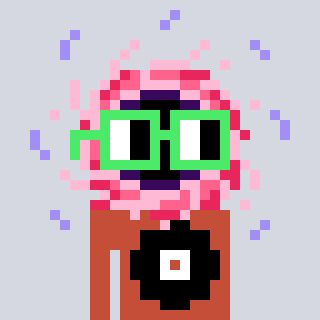
a pixel art character with square light green glasses, a blackhole-shaped head and a rust-colored body on a cool background